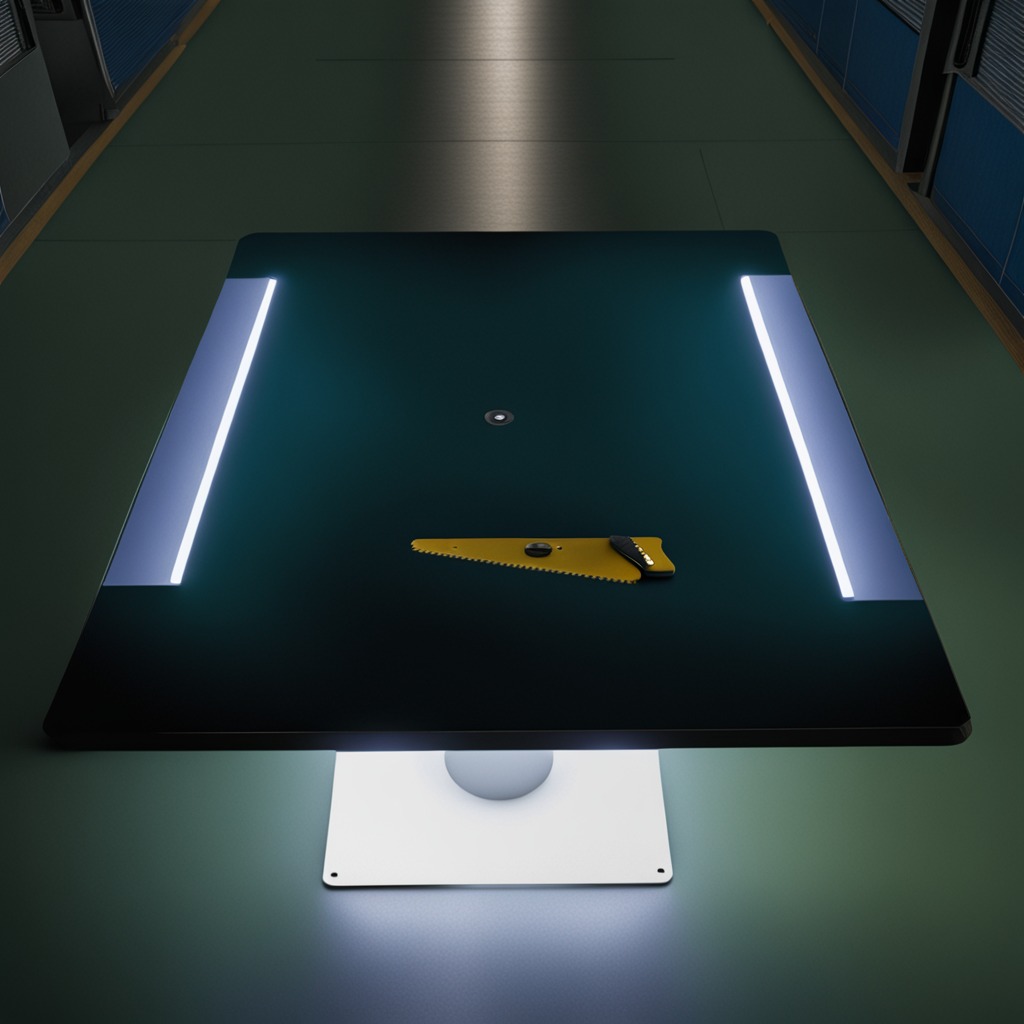
A metal saw is lying on the table in a railway signal maintenance room.